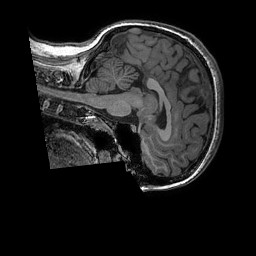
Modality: T1w
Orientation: sagittal
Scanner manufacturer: ge
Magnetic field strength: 3 T
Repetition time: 0.008512 s
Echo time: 0.003336 s